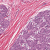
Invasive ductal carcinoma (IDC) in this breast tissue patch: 0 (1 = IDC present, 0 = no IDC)